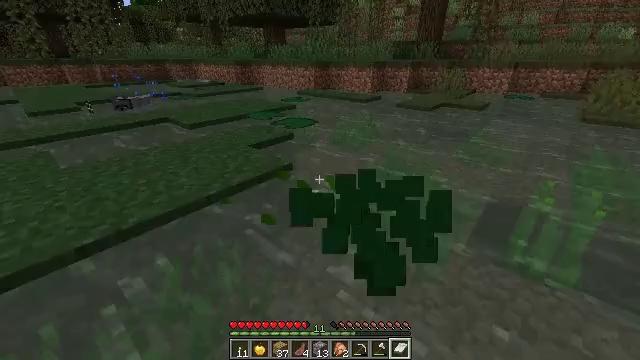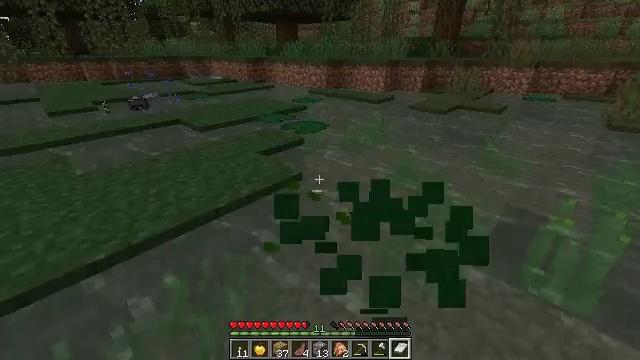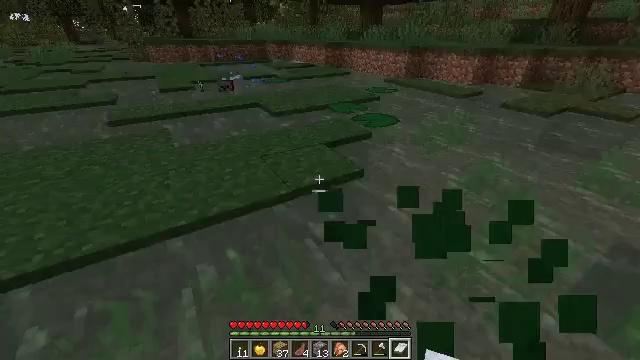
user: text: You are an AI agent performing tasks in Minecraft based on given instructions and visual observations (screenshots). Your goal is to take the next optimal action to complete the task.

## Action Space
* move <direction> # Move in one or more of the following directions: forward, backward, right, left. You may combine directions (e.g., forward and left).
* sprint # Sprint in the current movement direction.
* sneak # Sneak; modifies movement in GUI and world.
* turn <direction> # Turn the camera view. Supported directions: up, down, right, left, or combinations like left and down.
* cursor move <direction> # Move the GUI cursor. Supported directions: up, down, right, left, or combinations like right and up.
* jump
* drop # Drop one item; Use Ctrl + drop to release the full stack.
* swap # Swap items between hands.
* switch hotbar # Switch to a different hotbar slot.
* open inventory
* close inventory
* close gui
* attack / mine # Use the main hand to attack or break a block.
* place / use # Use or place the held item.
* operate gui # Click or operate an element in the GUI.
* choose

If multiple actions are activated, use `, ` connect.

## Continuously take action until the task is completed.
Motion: motion action
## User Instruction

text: Gather lily pads while exploring.
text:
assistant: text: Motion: move forward, turn left and down
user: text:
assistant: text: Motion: move forward, turn left and down
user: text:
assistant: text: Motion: no_op